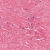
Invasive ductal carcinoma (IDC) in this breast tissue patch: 0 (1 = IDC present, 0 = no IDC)